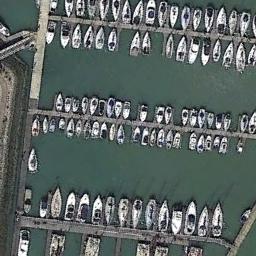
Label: harbor